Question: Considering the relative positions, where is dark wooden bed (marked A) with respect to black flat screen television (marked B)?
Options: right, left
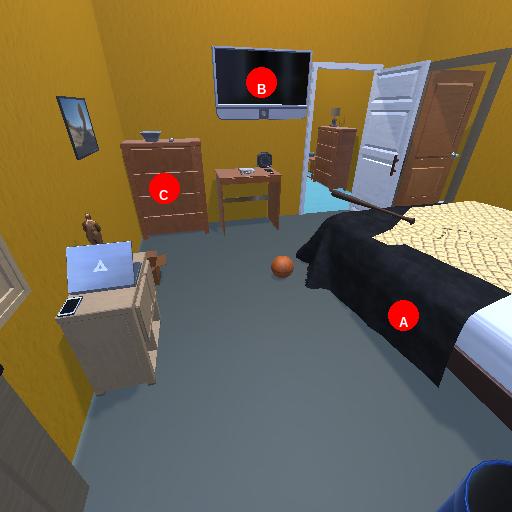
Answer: right